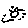
Label: sun